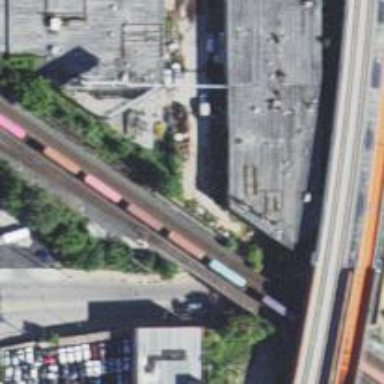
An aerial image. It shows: Railway yard in service.